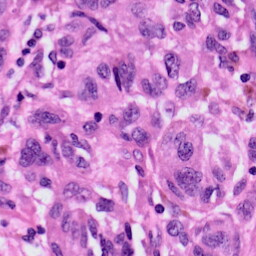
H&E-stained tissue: Skin